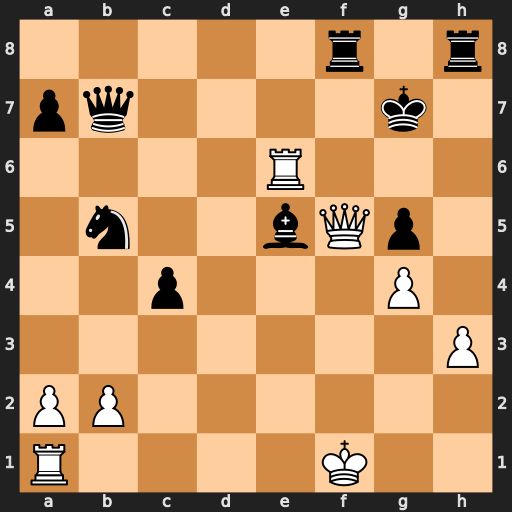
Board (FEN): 5r1r/pq4k1/4R3/1n2bQp1/2p3P1/7P/PP6/R4K2
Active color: w
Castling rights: -
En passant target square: -
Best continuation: Rg6+ Kh7 Rf6+ Kg8 Rxf8+ Kg7 Qxe5+